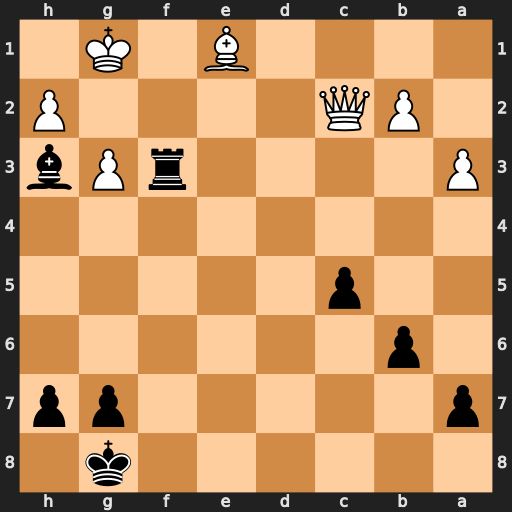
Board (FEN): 6k1/p5pp/1p6/2p5/8/P4rPb/1PQ4P/4B1K1
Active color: b
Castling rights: -
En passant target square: -
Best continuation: Rf1#